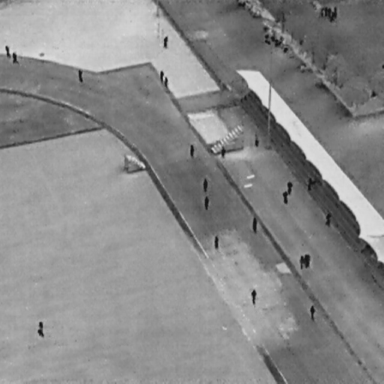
There are 21 People in the infrared image.